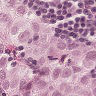
Metastatic tissue present: yes